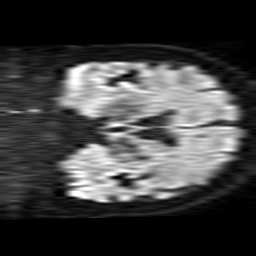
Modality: TRACE
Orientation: coronal
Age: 56
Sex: female
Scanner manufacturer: philips
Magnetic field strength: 1.5 T
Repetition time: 3.639 s
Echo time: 0.09255 s